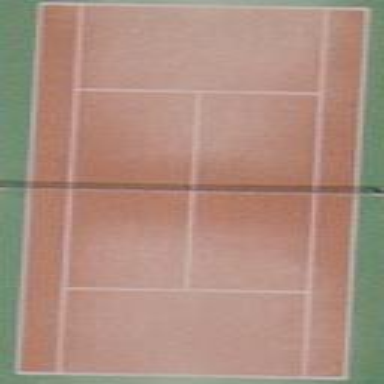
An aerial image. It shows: Tennis court on pitch.